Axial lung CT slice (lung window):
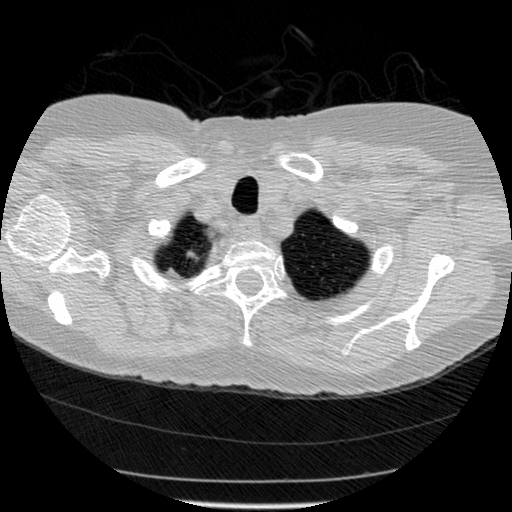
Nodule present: no